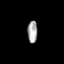
Tissue: prostate
Cell type: T cells
Senescence score: 0.307
Nuclear area (px): 211
Mean DAPI intensity: 168.839